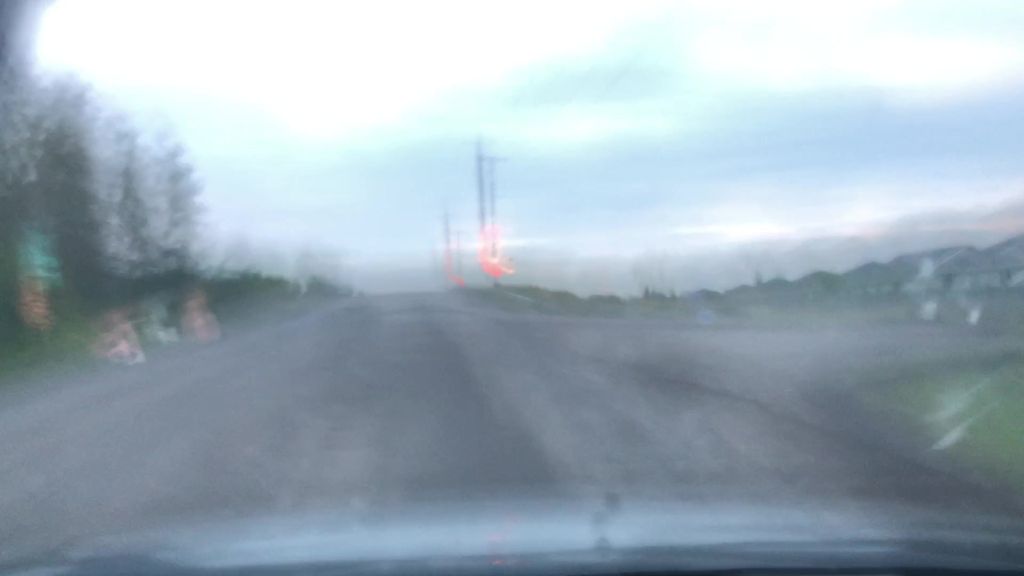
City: edmonton